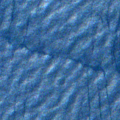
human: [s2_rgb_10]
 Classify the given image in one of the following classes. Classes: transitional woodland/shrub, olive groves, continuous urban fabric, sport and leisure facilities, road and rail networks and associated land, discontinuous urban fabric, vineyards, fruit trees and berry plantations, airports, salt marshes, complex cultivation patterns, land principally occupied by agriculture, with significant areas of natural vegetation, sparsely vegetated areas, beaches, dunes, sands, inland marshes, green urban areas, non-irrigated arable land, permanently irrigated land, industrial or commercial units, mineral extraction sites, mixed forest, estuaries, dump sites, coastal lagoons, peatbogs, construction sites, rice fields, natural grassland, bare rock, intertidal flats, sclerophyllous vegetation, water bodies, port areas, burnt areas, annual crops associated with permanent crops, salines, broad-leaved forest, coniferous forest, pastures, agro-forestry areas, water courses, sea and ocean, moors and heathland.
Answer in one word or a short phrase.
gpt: sea and ocean